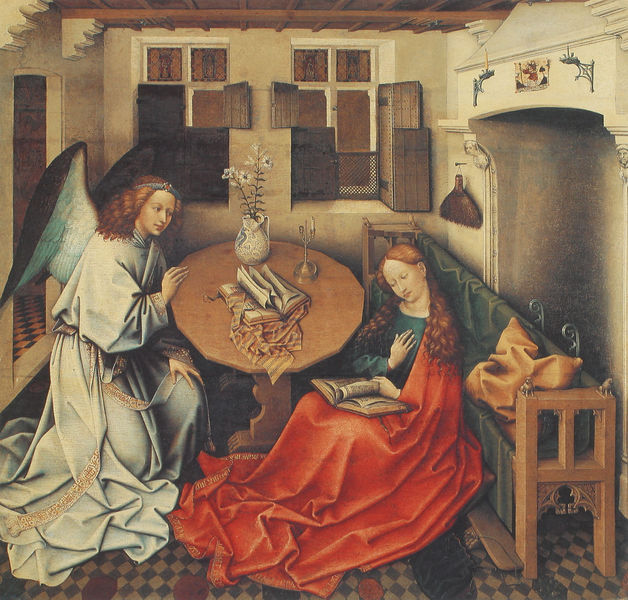
Titel: Verkündigung
Künstler: Jacques Daret
Institution: Brüssel, Musées royaux des Beaux-Arts de Belgique
Schlagwörter: blau, flügel, hand, fenster, glas, raum, tisch, weiss, zimmer, haus, rot, tuch, innenraum, gewand, locken, fensterläden, engel, vase, bücher, türe, läden, bank, blue, chair, feathers, hands, kissen, pillow, red, white, window, bench, black, gold, gray, green, hair, interior, lace, robe, room, table, windows, lesen, cupboard, flowers, gown, leuchter, brown, floor, perspective, stube, fussboden, buch, knien, holzdecke, mosaik, lilie, kerzenständer, feather, wood, flower, angel, segen, segnung, girl, house, orange, message, sash, esse, shutters, drawing, bumen, maria, sitzbank, trim, saint, books, glass, wings, verkündigung, reading, feuerstelle, fireplace, renaissance, prayer, read, cloth, book, candle, headband, empfängnis, candles, christian, mary, tan, bible, page, annunciation, wing, tile, virgin mary, broom, aqua, couch, red dress, christmas, wavy, üre, gebriel, gabriel, ted, hearth, rot faltenwurf, krezenständer, visit, fensteläden, wisk, angel visit, 빨간 망토를 두른 여인이 책을 보고 있다., 천사가 지켜보고 있다., 화병이 놓여있다., 화병에 꽃이 담겨있다., 책이 펼쳐져 있다., 소파가 있다., virgin birth, christmas story, annoucement